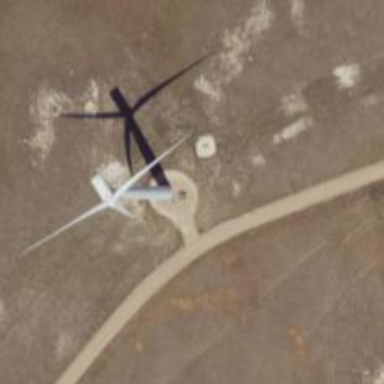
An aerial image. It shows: Wind generator powered by horizontal-axis wind turbine.